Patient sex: M
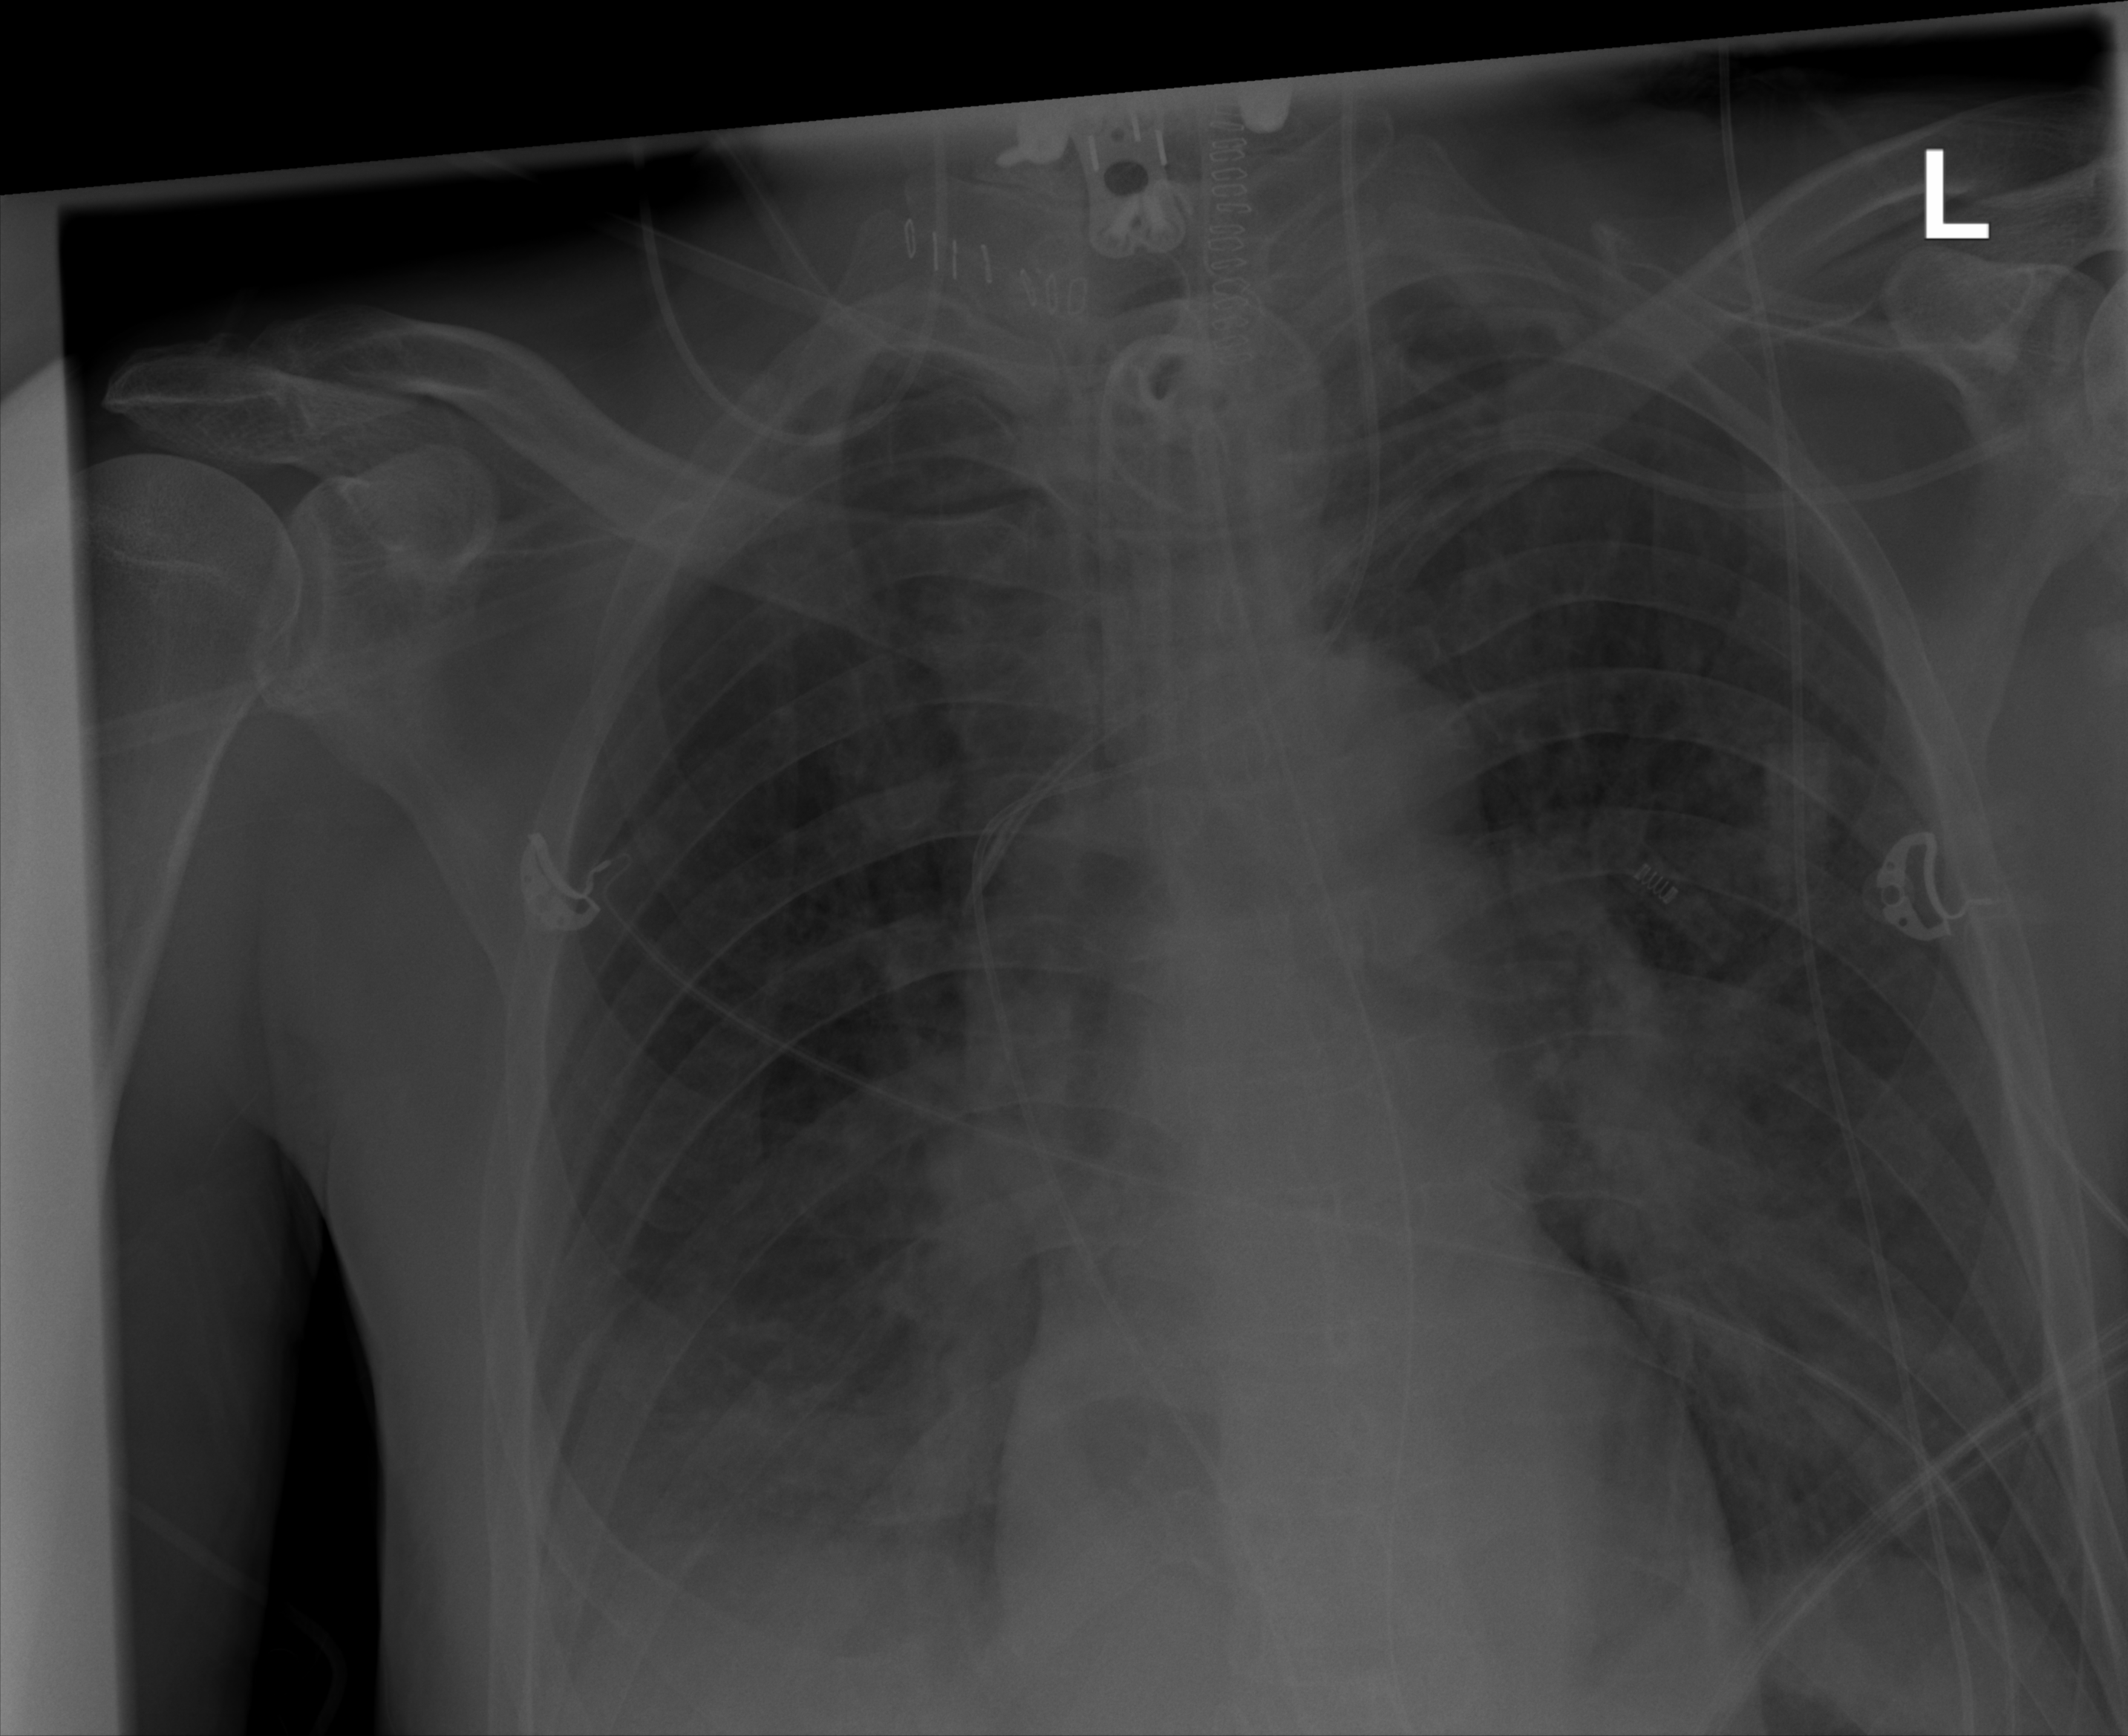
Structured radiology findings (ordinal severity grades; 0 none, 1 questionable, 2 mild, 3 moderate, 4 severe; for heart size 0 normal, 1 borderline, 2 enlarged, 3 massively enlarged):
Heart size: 0
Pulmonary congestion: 2
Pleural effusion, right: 2
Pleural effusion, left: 0
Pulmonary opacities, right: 2
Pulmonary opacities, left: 3
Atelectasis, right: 2
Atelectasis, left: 2